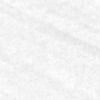
Label: change